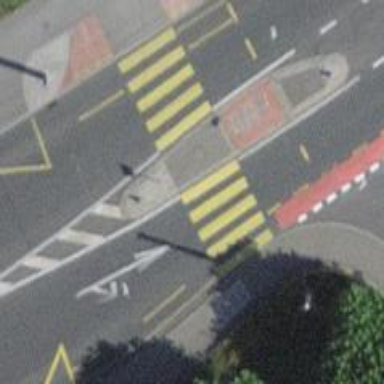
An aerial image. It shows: Traffic island located on footway.